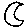
Label: moon